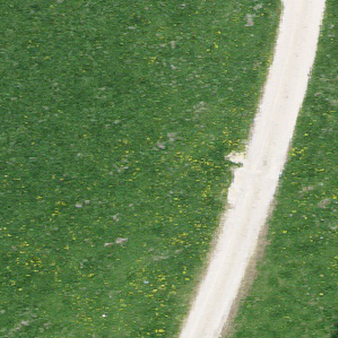
Label: other